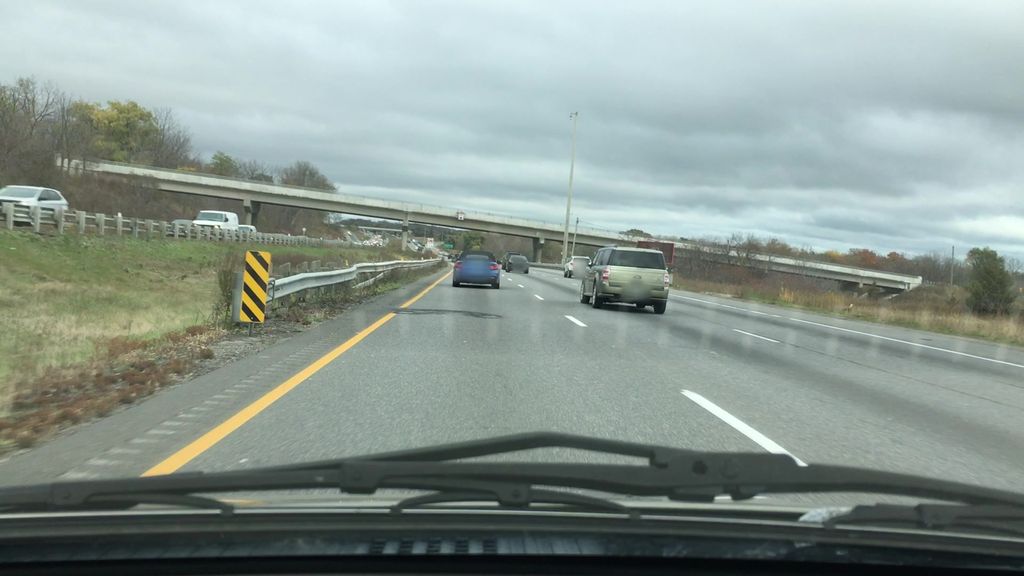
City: hamilton